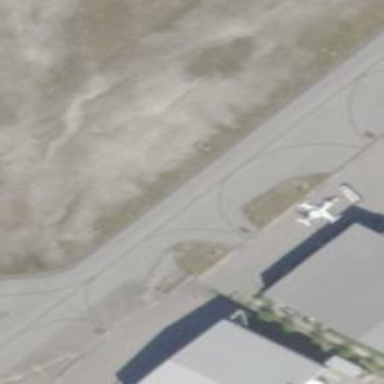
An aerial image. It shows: Image of taxiway at airport.